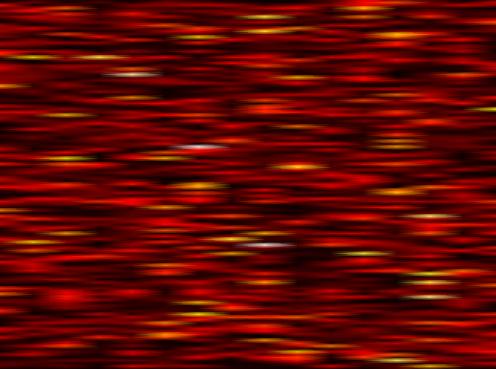
Label: FOFDM